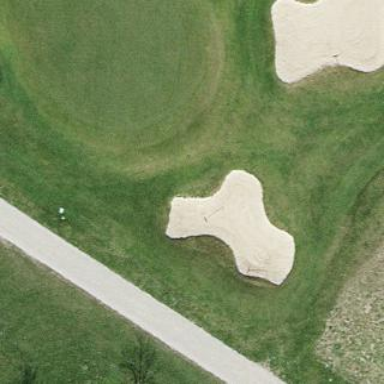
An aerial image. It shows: Golf bunker filled with sandy terrain.